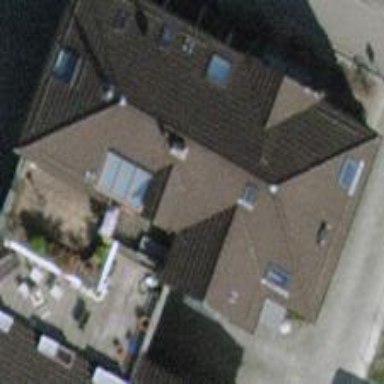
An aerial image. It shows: Apartment building with hipped roof.